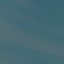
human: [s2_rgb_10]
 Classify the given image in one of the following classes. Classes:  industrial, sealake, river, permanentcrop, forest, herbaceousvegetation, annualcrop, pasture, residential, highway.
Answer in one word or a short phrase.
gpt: SeaLake